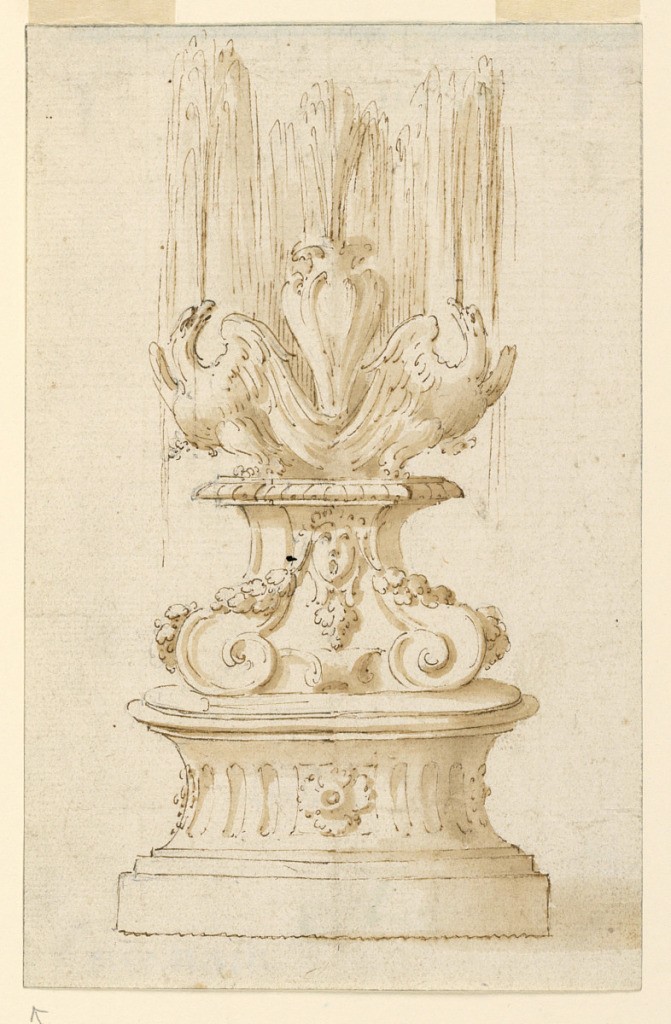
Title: Fountain with Two Eagles
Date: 1750–1800
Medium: Pen and brown ink, brown wash Support: white laid paper
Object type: Drawing
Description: Vertical format; the water is pouring from a central vase and two eagle, standing upon a twofold base, the upper with volutes and garlands springing from a mask, the lower oval, with flutes and rosettes; the shadow is indicated. (RB '45)